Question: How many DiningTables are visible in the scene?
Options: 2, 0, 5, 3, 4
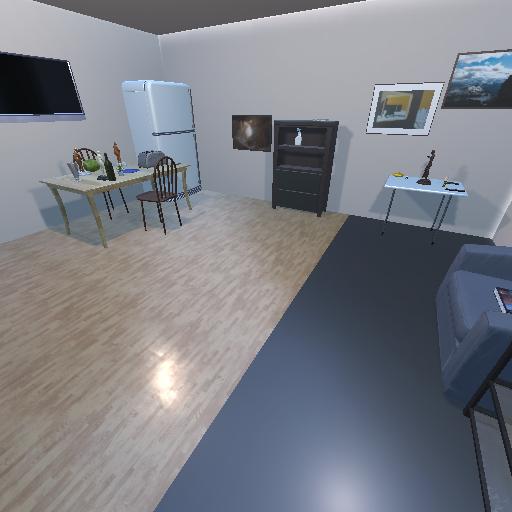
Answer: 2